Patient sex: M
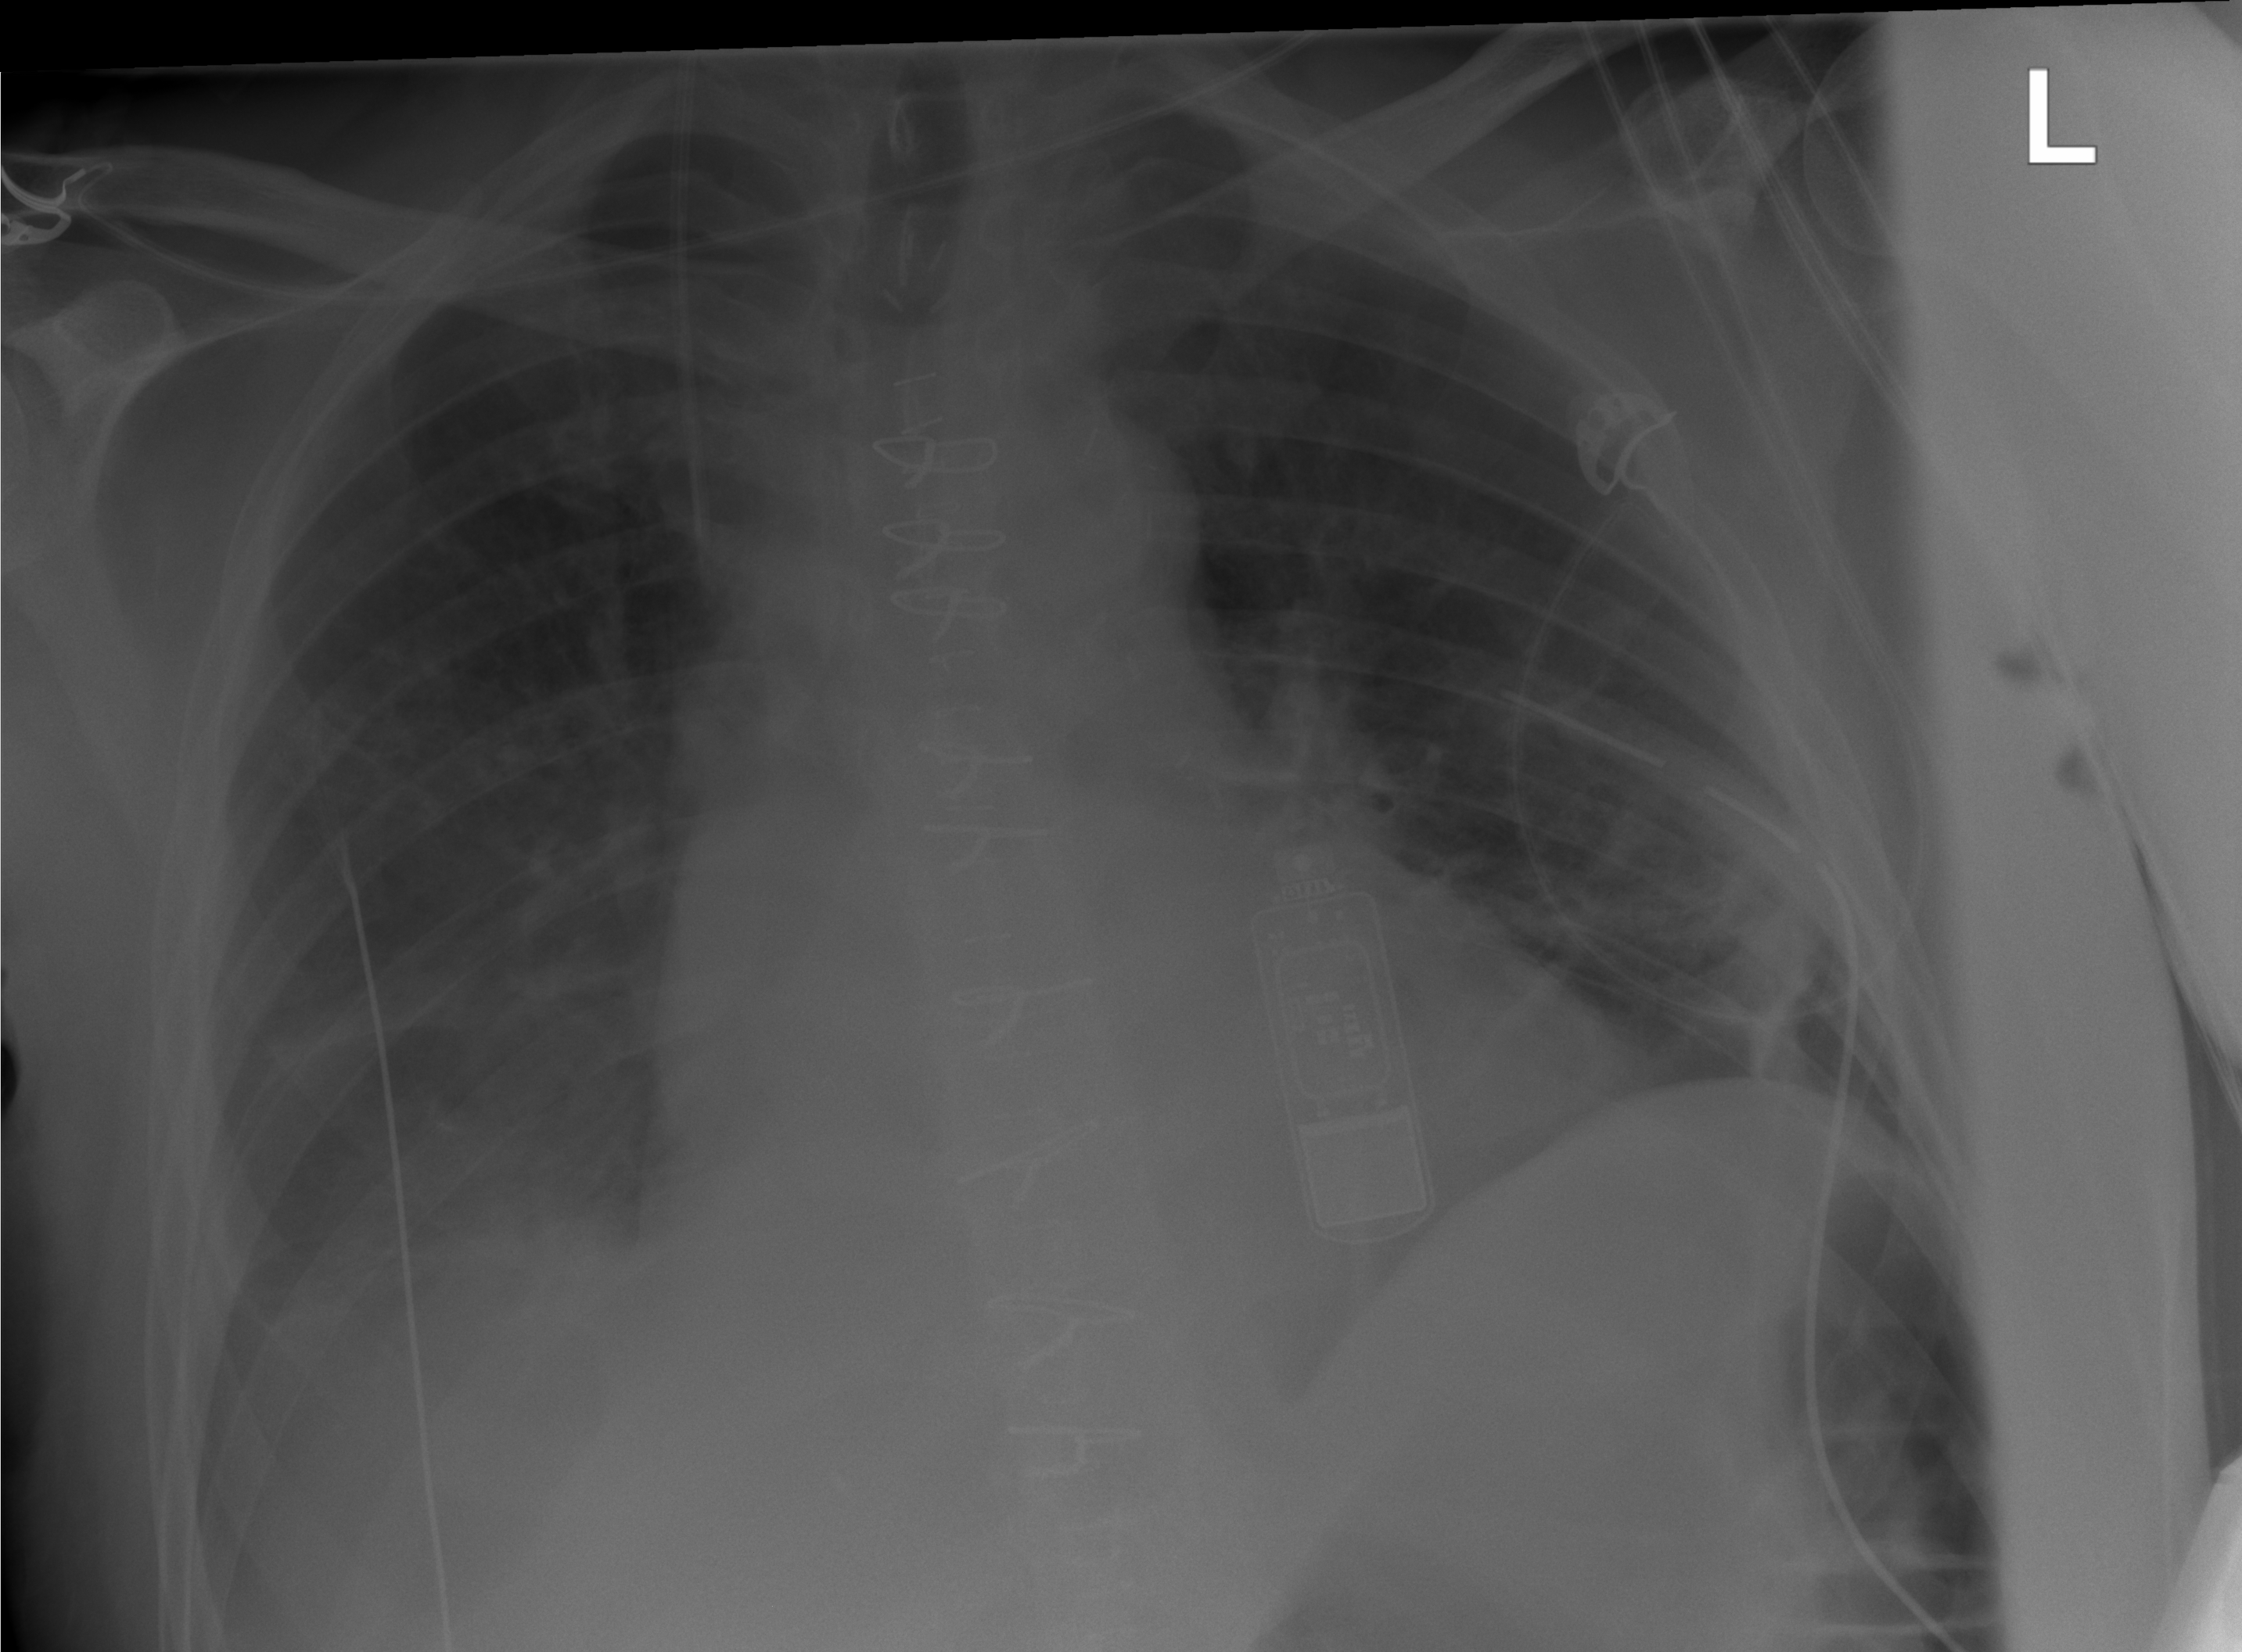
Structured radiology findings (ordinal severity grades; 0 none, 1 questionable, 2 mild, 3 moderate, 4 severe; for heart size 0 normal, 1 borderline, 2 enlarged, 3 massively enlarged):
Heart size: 0
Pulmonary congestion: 0
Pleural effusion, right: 2
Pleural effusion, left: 2
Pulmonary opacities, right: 0
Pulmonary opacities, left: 0
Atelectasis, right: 2
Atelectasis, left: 2